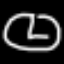
Label: clock